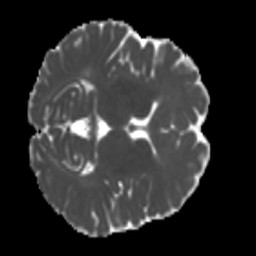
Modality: MD
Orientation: axial
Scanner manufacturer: siemens
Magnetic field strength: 3 T
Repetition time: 4 s
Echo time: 0.0594 s